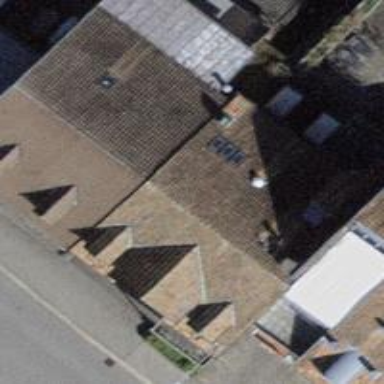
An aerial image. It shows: Building with tile roof.